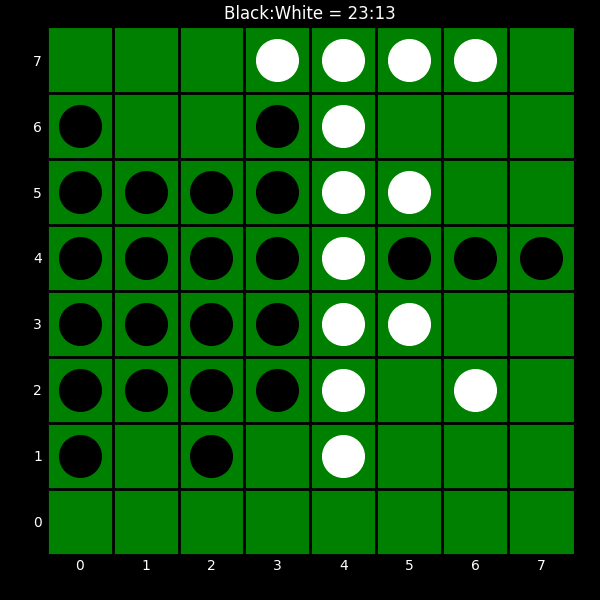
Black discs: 23
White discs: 13